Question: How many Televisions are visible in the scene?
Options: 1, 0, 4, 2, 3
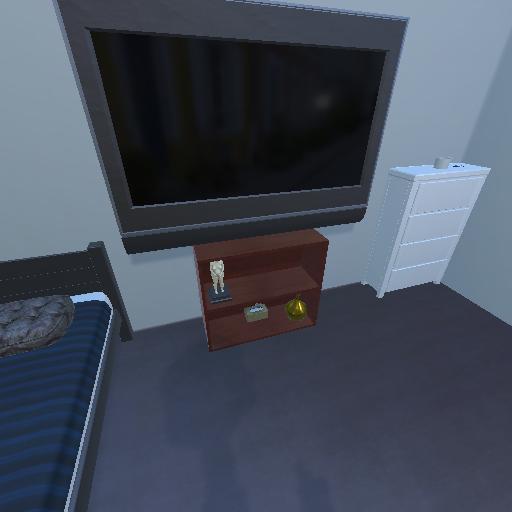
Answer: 1